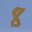
Label: 8